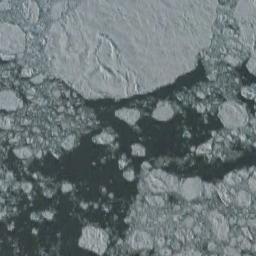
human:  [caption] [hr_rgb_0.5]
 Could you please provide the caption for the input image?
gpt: A lot of small pieces of sea ice floats between two large pieces of sea ice .

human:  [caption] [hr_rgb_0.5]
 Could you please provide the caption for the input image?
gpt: Countless ice cubes of various sizes are tightly connected into a large piece floating on the deep blue sea and covering the sea .

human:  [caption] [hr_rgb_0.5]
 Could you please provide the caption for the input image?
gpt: There is a big ice and many small ice on the light green sea .

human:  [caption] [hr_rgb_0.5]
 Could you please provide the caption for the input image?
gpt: There are different shapes of sea ice .

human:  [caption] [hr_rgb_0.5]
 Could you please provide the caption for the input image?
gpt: There are many sea ice linked into sheets .